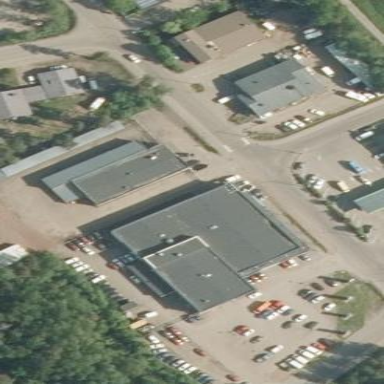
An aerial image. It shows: Retail building.